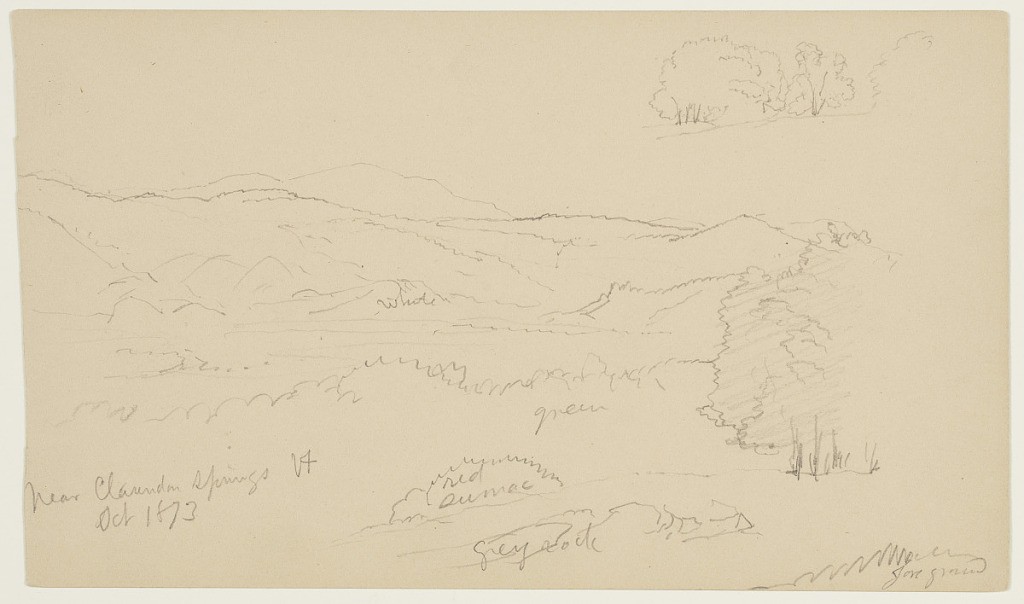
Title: Taconic Mountains near Clarendon Springs, Vermont
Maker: Frederic Edwin Church, American, 1826–1900
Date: October 1873
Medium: Graphite on tan wove paper; verso: graphite
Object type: drawing
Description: Landscape sketch showing a view of the Taconic Mountains and wooded valley in Vermont, possibly looking toward Herrick Mountain. In the foreground, nearby rocks and plants (including red sumac) are shown beside a grove of trees. Beyond a hedge of bushes or treetops, a wide valley extends across the middle distance before encountering a heavily wooded range of hills and mountains in the background. One large peak looms above the rest in the extreme distance at center. At upper right, a small view of several trees on a curving hilltop is included.

Verso: Atmosphere sketch showing a view of the full moon hanging in the night sky, at upper right, above treetops and a generally wooded landscape in Vermont.